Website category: university
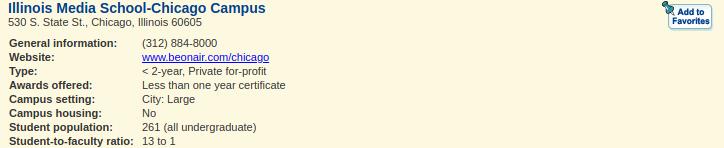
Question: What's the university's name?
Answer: Illinois Media School-Chicago Campus

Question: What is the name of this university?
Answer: Illinois Media School-Chicago Campus

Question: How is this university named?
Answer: Illinois Media School-Chicago Campus

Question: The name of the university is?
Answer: Illinois Media School-Chicago Campus

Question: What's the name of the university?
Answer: Illinois Media School-Chicago Campus

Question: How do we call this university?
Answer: Illinois Media School-Chicago Campus

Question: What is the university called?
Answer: Illinois Media School-Chicago Campus

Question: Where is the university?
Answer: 530 S. State St., Chicago, Illinois 60605

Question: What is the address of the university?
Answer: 530 S. State St., Chicago, Illinois 60605

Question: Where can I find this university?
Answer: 530 S. State St., Chicago, Illinois 60605

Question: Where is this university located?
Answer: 530 S. State St., Chicago, Illinois 60605

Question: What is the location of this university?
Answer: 530 S. State St., Chicago, Illinois 60605

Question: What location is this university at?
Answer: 530 S. State St., Chicago, Illinois 60605

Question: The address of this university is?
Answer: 530 S. State St., Chicago, Illinois 60605

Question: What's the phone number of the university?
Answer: (312) 884-8000

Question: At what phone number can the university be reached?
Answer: (312) 884-8000

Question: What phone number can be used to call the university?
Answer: (312) 884-8000

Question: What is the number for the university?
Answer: (312) 884-8000

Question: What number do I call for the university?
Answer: (312) 884-8000

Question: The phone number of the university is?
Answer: (312) 884-8000

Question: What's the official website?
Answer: www.beonair.com/chicago

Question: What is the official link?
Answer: www.beonair.com/chicago

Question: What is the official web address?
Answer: www.beonair.com/chicago

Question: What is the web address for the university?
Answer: www.beonair.com/chicago

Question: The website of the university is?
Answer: www.beonair.com/chicago

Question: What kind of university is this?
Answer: < 2-year, Private for-profit

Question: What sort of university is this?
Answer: < 2-year, Private for-profit

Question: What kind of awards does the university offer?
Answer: Less than one year certificate

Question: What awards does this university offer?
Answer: Less than one year certificate

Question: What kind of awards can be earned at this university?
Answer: Less than one year certificate

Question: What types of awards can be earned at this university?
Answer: Less than one year certificate

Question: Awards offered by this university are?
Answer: Less than one year certificate

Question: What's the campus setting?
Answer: City: Large

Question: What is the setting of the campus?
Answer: City: Large

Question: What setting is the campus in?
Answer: City: Large

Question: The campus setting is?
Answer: City: Large

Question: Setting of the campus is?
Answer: City: Large

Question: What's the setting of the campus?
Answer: City: Large

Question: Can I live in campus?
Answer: No

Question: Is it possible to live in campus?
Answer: No

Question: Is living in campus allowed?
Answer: No

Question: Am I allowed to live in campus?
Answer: No

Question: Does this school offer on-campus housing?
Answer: No

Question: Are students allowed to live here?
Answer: No

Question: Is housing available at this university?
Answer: No

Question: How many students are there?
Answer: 261 (all undergraduate)

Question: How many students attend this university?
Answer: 261 (all undergraduate)

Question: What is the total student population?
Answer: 261 (all undergraduate)

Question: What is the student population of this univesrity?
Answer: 261 (all undergraduate)

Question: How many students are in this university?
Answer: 261 (all undergraduate)

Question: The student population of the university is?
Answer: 261 (all undergraduate)

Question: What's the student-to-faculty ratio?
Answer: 13 to 1

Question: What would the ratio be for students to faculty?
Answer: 13 to 1

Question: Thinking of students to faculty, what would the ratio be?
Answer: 13 to 1

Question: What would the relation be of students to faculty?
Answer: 13 to 1

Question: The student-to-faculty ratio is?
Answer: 13 to 1

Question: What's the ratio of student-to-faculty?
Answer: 13 to 1

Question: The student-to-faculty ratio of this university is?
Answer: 13 to 1